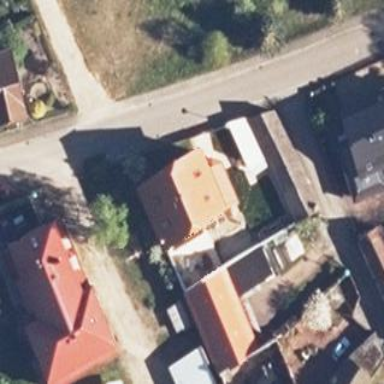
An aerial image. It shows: Simple house.